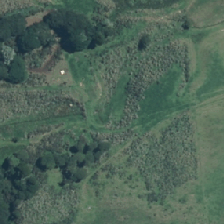
Land cover: manuka_kanuka